Question: Here's an image of my problem:

The two small images in the Green and Red rectangles are the images I want centered. They should fall directly in the middle of both of thier parent's respectively.
Here's why it's not working (As far as I can tell):
I've set the width of the wrapper to 0 in order to avoid conflicts with the weight set for each wrapper. This lets me divide the screen right down the middle and divide content on either side. Unfourtunately, I think it also means that each image is trying to center itself on the 0dp portion of the wrapper rather than the dynamic width generated by the weight.
Here's the code, see for yourself:
'''
public void mergeHotels(Hotel keepHotel, Hotel absorbHotel, ArrayList<Hotel> absorbArray){
Context context = getApplicationContext();
//get the current player and let him choose what to do with stock first
Player thisPlayer = players[getPlayerIndexByPlayOrder(CURRENT_TURN)];
//create the dialog for exchanging stocks
ContextThemeWrapper ctw = new ContextThemeWrapper(this, R.style.AppTheme);
AlertDialog.Builder stockExchangeDialog = new AlertDialog.Builder(ctw);
stockExchangeDialog.setTitle(getResources().getString(R.string.stock_exchange_dialog_title));
LinearLayout dialogLayout = new LinearLayout(context);
dialogLayout.setOrientation(LinearLayout.VERTICAL);
LinearLayout dialogHeader = new LinearLayout(context);
dialogHeader.setOrientation(LinearLayout.HORIZONTAL);
dialogHeader.setLayoutParams(new LinearLayout.LayoutParams(LinearLayout.LayoutParams.MATCH_PARENT, 50, 1.0f));
View blankSpace = new View(context);
blankSpace.setLayoutParams(new LinearLayout.LayoutParams(0, LinearLayout.LayoutParams.MATCH_PARENT, 2.0f));
LinearLayout tileOneWrapper = new LinearLayout(context);
tileOneWrapper.setLayoutParams(new LinearLayout.LayoutParams(0, LinearLayout.LayoutParams.MATCH_PARENT, 1.0f));
tileOneWrapper.setBackgroundColor(Color.GREEN);
ImageView tileOne = new ImageView(context);
String tileOneResourceName = "tile_" + keepHotel.getName().toLowerCase();
int tileOneResourceId = getResources().getIdentifier(tileOneResourceName, "drawable", getPackageName());
tileOne.setBackgroundResource(tileOneResourceId);
LinearLayout.LayoutParams tileOneParams = new LinearLayout.LayoutParams(40, 40);
tileOneParams.gravity = Gravity.CENTER;
tileOne.setLayoutParams(tileOneParams);
tileOneWrapper.addView(tileOne);
LinearLayout tileTwoWrapper = new LinearLayout(context);
tileTwoWrapper.setLayoutParams(new LinearLayout.LayoutParams(0, LinearLayout.LayoutParams.MATCH_PARENT, 1.0f));
tileTwoWrapper.setBackgroundColor(Color.RED);
ImageView tileTwo = new ImageView(context);
String tileTwoResourceName = "tile_" + absorbHotel.getName().toLowerCase();
int tileTwoResourceId = getResources().getIdentifier(tileTwoResourceName, "drawable", getPackageName());
tileTwo.setBackgroundResource(tileTwoResourceId);
LinearLayout.LayoutParams tileTwoParams = new LinearLayout.LayoutParams(40, 40);
tileTwoParams.gravity = Gravity.CENTER;
tileTwo.setLayoutParams(tileTwoParams);
tileTwoWrapper.addView(tileTwo);
dialogHeader.addView(blankSpace);
dialogHeader.addView(tileOneWrapper);
dialogHeader.addView(tileTwoWrapper);
LinearLayout dialogBody = new LinearLayout(context);
dialogBody.setOrientation(LinearLayout.VERTICAL);
for (int i = 0; i < players.length; i++) {
LinearLayout playerStockDetails = new LinearLayout(context);
playerStockDetails.setOrientation(LinearLayout.HORIZONTAL);
TextView playerName = new TextView(context);
playerName.setLayoutParams(new LinearLayout.LayoutParams(LinearLayout.LayoutParams.MATCH_PARENT, LinearLayout.LayoutParams.WRAP_CONTENT, 1.0f));
TextView playerMoney = new TextView(context);
playerMoney.setLayoutParams(new LinearLayout.LayoutParams(LinearLayout.LayoutParams.MATCH_PARENT, LinearLayout.LayoutParams.WRAP_CONTENT, 1.0f));
TextView playerTileOneQuantity = new TextView(context);
playerTileOneQuantity.setLayoutParams(new LinearLayout.LayoutParams(LinearLayout.LayoutParams.MATCH_PARENT, LinearLayout.LayoutParams.WRAP_CONTENT, 1.0f));
playerTileOneQuantity.setBackgroundColor(Color.LTGRAY);
TextView playerTileTwoQuantity = new TextView(context);
playerTileTwoQuantity.setLayoutParams(new LinearLayout.LayoutParams(LinearLayout.LayoutParams.MATCH_PARENT, LinearLayout.LayoutParams.WRAP_CONTENT, 1.0f));
playerTileTwoQuantity.setBackgroundColor(Color.CYAN);
playerName.setText(players[i].getName());
playerMoney.setText(String.valueOf(players[i].getMoney()));
playerTileOneQuantity.setText(String.valueOf(players[i].getStockQuantityByCode(getHotelCodeByName(keepHotel.getName()))));
playerTileTwoQuantity.setText(String.valueOf(players[i].getStockQuantityByCode(getHotelCodeByName(absorbHotel.getName()))));
playerStockDetails.addView(playerName);
playerStockDetails.addView(playerMoney);
playerStockDetails.addView(playerTileOneQuantity);
playerStockDetails.addView(playerTileTwoQuantity);
playerStockDetails.setLayoutParams(new LinearLayout.LayoutParams(LinearLayout.LayoutParams.MATCH_PARENT, LinearLayout.LayoutParams.WRAP_CONTENT, 1.0f));
dialogBody.addView(playerStockDetails);
}
dialogLayout.addView(dialogHeader);
dialogLayout.addView(dialogBody);
stockExchangeDialog.setView(dialogLayout);
stockExchangeDialog.show();
}
'''
So how do I get it to center the images based on the dynamic-width (based on weight), rather than the static width I declared in LayoutParams?
Thanks in advance for your help!
JRadTheBad
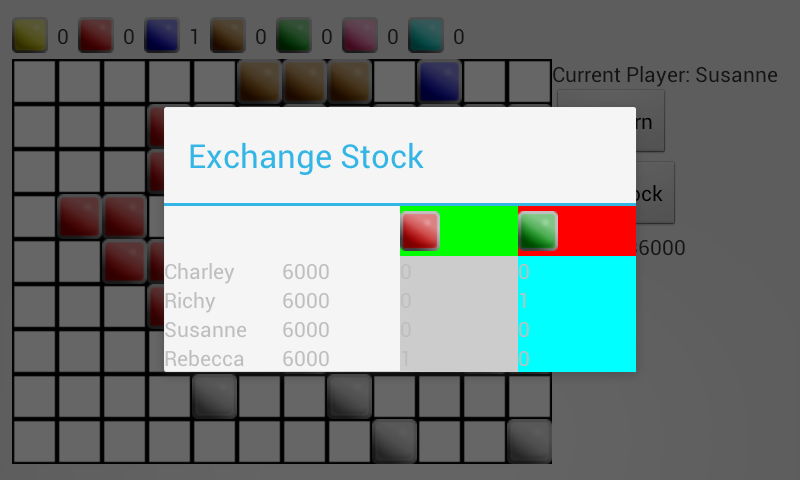
Answer: Try this..
Add this line in your 'LinearLayout' 'LayoutParams'
'''
tileOneWrapper.gravity = Gravity.CENTER;
'''
and also
'''
tileTwoWrapper.gravity = Gravity.CENTER;
'''